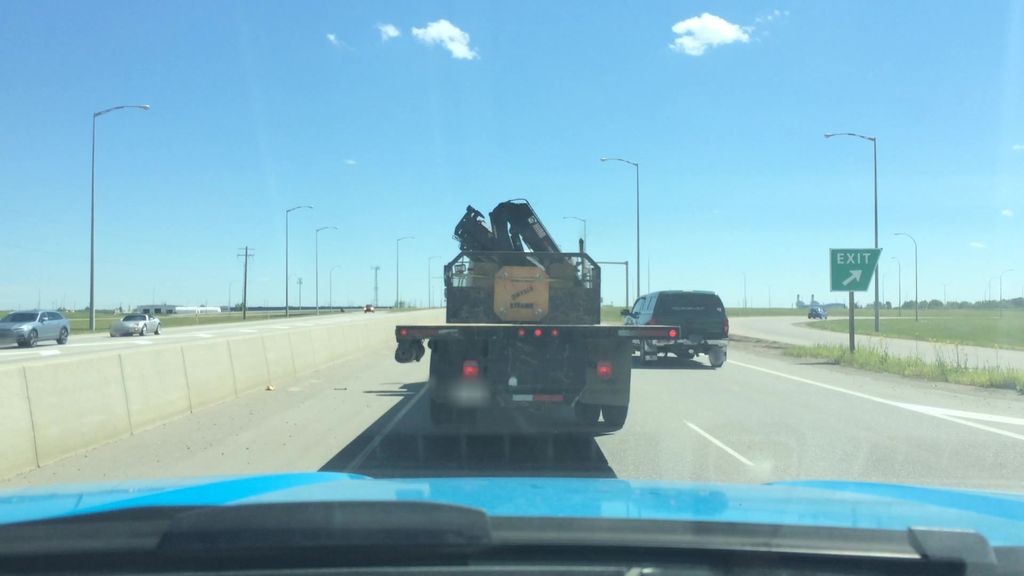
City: calgary